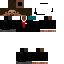
A male human skin with dark skin, wearing brown long hair dressed in a black suit and black pants, featuring a closed mouth.